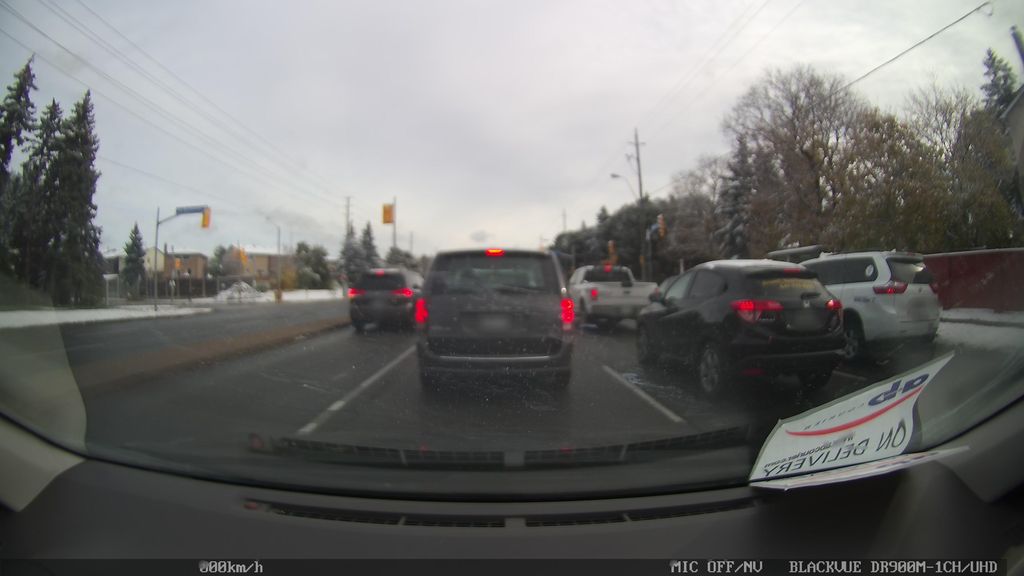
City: toronto